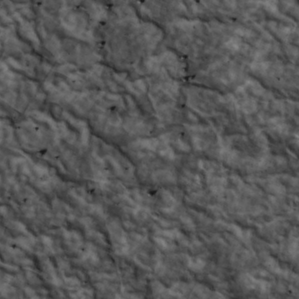
Label: non_frost